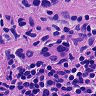
Metastatic tissue present: yes